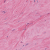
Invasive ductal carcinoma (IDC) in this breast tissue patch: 0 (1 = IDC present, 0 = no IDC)